Question: How to use the functionality of dictionary in JavaScript?
Look at this <URL> the specified way is working, but I am setting the function instance as a key like this:
'''
Scale = function ()
{
this.Collections = {};
this.IndexTracker = {};
this.UpdateIndex = function ()
{
var index = 0;
for ( var i = 0; i < this.Collections.length; i++ )
{
this.SetIndex( this.Collections[i], index++ );
}
}
this.SetIndex = function ( obj, value )
{
this.IndexTracker[obj] = value;
}
this.GetIndex = function ( obj, value )
{
return this.IndexTracker[obj];
}
}
'''
'this.Collections' will hold the some function instance.
The problem here is the function instance is overwritten by the next function instance in 'this.Collections'. The the length of the 'Collections' always is '1'. How to solve this?

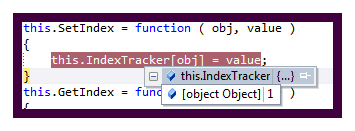
Answer: This is an example:
'''
var Scale = function () {
var _Collections = {},
_IndexTracker = {},
ret = function () {
function UpdateIndex() {
var index = 0,i,l;
for (i = 0,l=_Collections.length; i < l; i++) {
this.SetIndex(_Collections[i], index++);
}
}
function SetIndex(obj, value) {
_IndexTracker[obj] = value;
}
function GetIndex(obj, value) {
return _IndexTracker[obj];
}
return {
UpdateIndex : UpdateIndex,
SetIndex : SetIndex,
GetIndex : GetIndex
};
};
return ret;
}();
'''